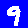
Digit: 9